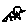
Label: bird